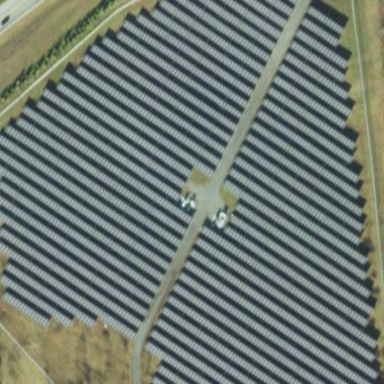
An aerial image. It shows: Solar power plant utilizing photovoltaic technology.